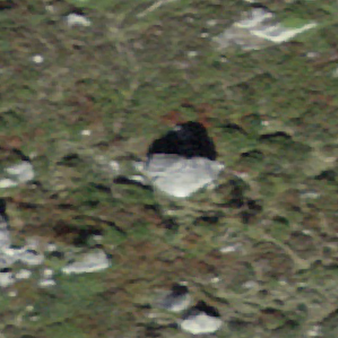
Label: bouldering_area